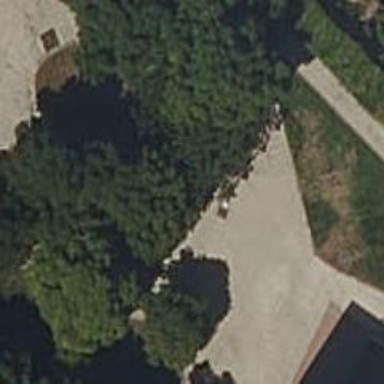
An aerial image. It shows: Bench.